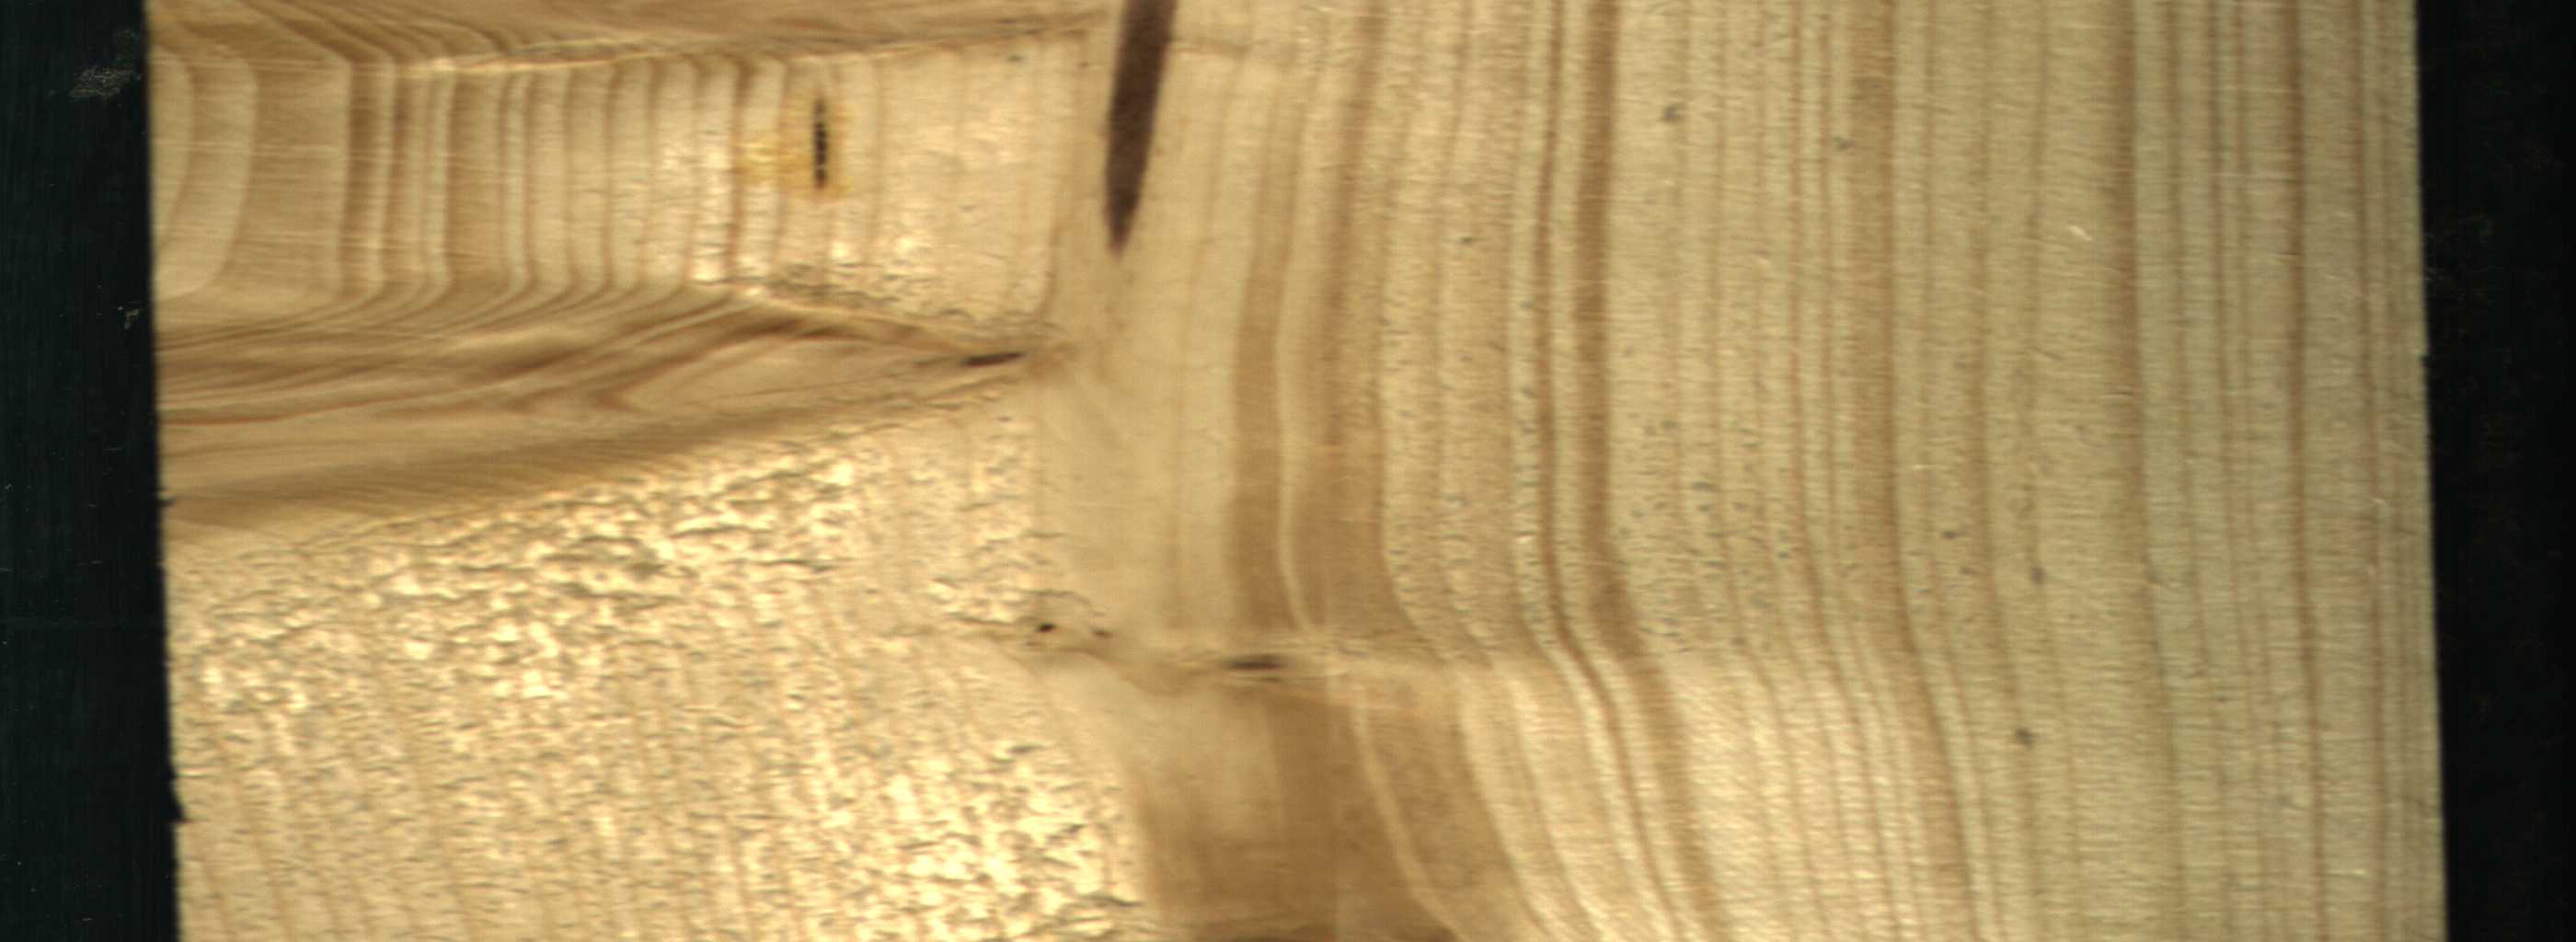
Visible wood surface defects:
resin
Quartzity
Live_Knot
Live_Knot
Live_Knot